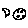
Label: moon